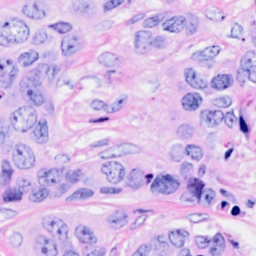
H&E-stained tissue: Breast